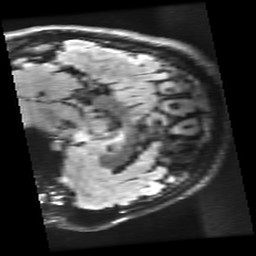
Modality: FLAIR
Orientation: sagittal
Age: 19
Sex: male
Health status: healthy
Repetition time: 12 s
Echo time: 0.09782 s